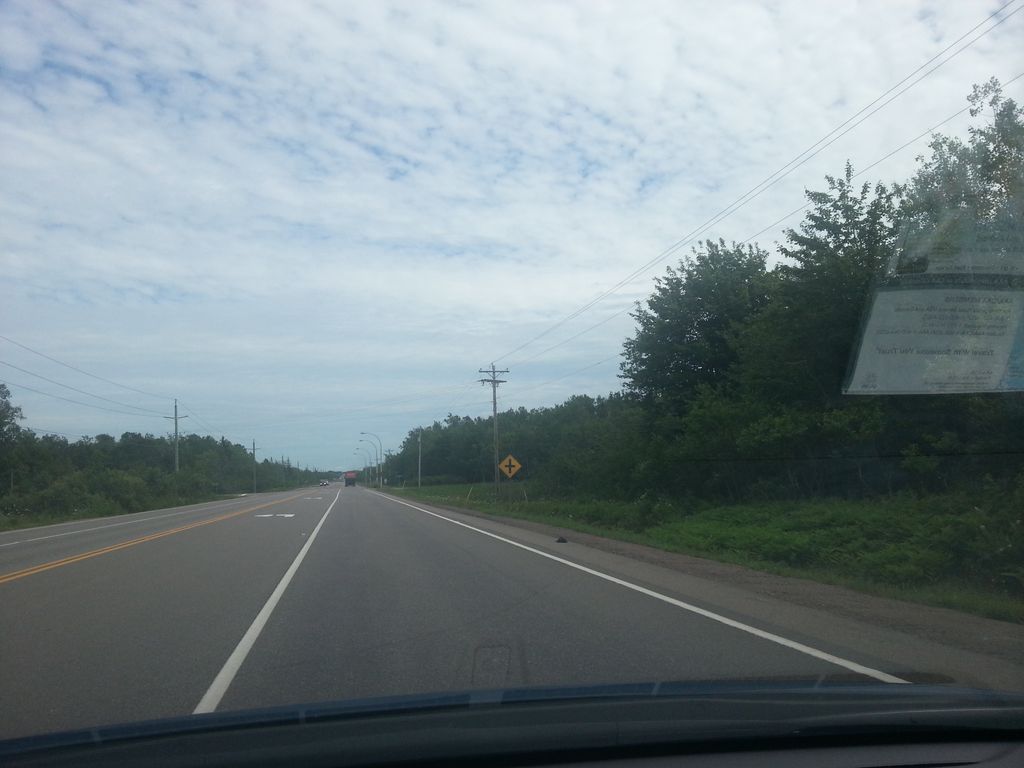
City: charlottetown